Here is the wavelet time-frequency representation (scalogram) of a rolling-element bearing's vibration measurement. Diagnose the bearing from this image, choosing from: normal, inner_race, outer_race, ball.
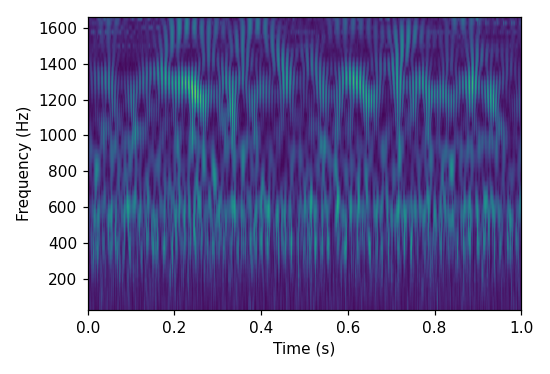
Answer: outer_race